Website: walmart
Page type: payment
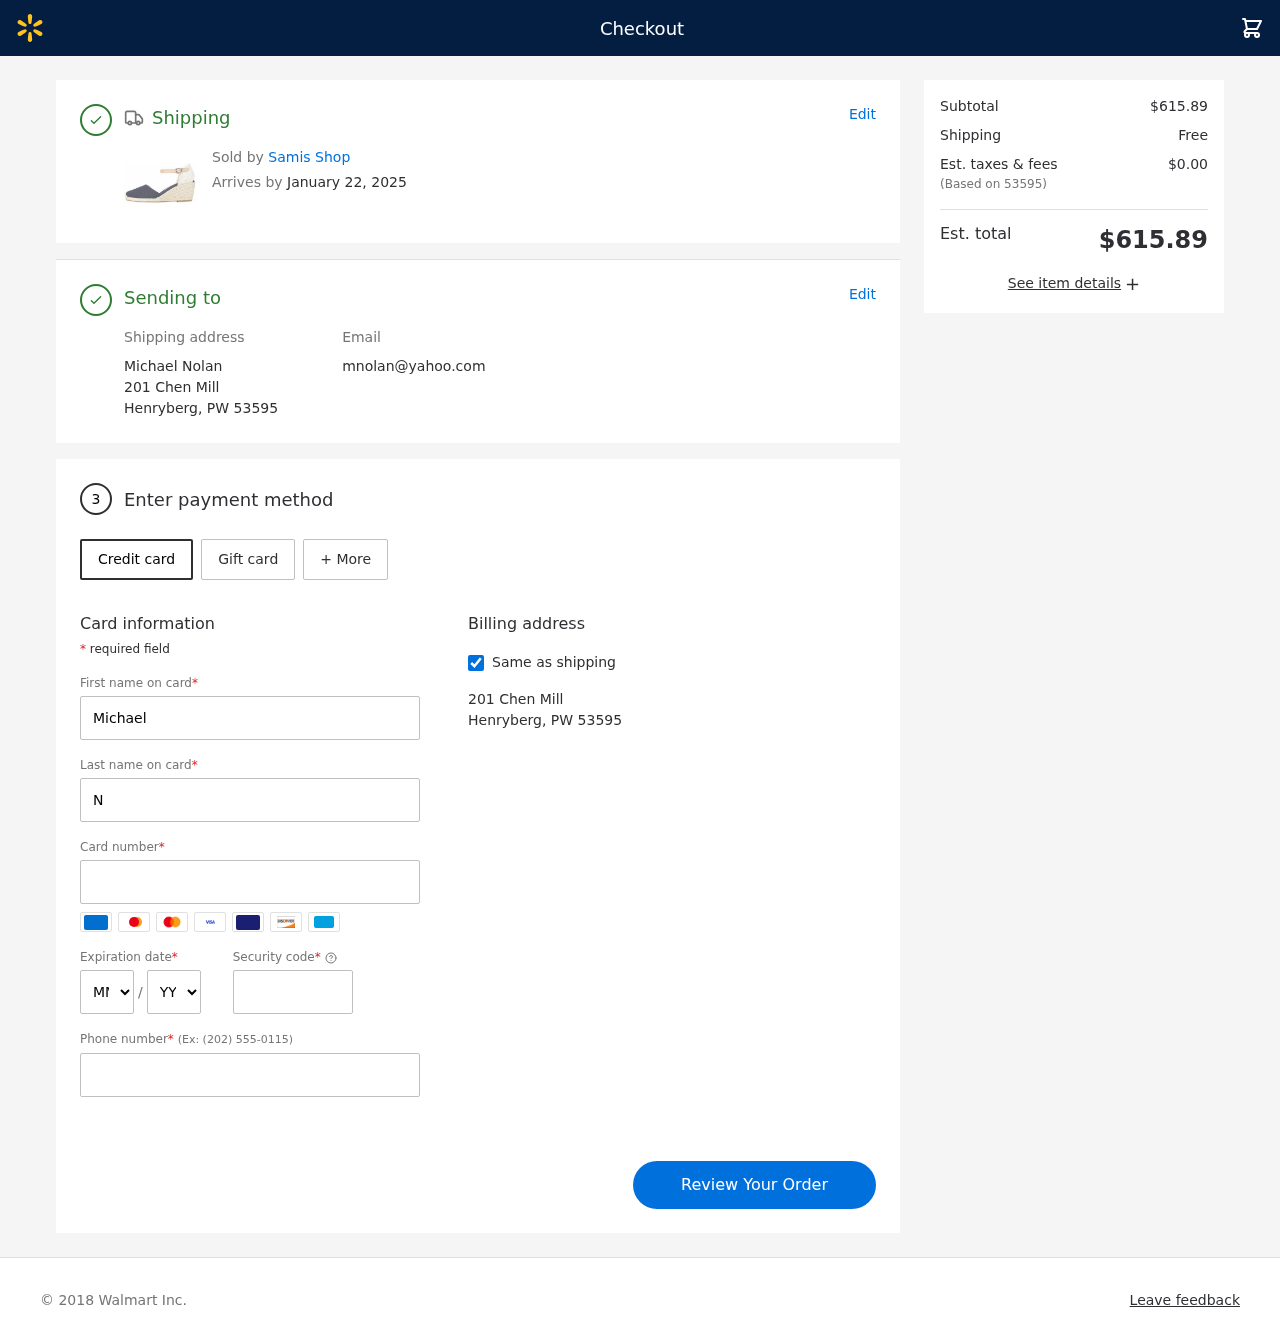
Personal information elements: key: PII_CARD_CVV
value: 255
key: PII_CARD_EXPIRY_MONTH
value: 03
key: PII_CARD_EXPIRY_YEAR
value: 26
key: PII_CARD_NUMBER
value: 5202 1439 6180 9350
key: PII_CITY_STATE_ZIP
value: Henryberg, PW 53595
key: PII_EMAIL
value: mnolan@yahoo.com
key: PII_FIRSTNAME
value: Michael
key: PII_FULLNAME
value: Michael Nolan
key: PII_LASTNAME
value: Nolan
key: PII_PHONE
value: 2662033109
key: PII_POSTCODE
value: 53595
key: PII_STREET
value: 201 Chen Mill
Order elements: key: ORDER_DELIVERY_DATE
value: January 22, 2025
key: ORDER_SUBTOTAL
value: $615.89
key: ORDER_SHIPPING_COST
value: Free
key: ORDER_TAX
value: $0.00
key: ORDER_TOTAL
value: $615.89